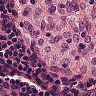
Metastatic tissue present: no